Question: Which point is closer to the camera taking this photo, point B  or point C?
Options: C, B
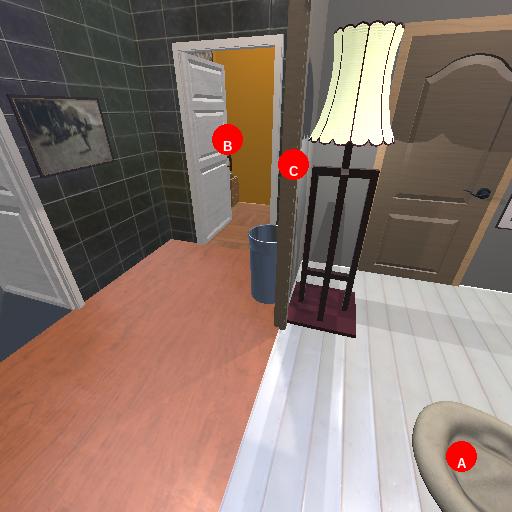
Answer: C